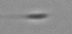
Label: Cylindrotheca_morphotype1